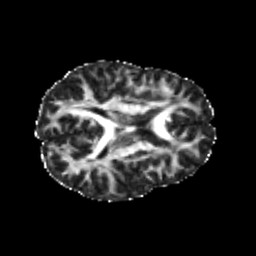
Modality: FA
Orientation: axial
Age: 25
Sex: female
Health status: healthy
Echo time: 0.074 s